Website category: game
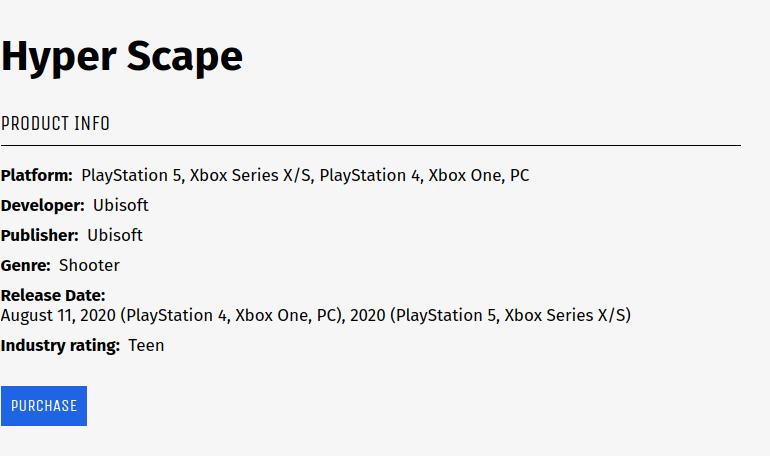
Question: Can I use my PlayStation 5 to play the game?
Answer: yes

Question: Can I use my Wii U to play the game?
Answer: no

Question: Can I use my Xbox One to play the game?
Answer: yes

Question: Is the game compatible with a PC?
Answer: yes

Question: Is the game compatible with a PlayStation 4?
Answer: yes

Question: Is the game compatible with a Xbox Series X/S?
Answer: yes

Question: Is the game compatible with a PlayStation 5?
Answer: yes

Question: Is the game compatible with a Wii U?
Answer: no

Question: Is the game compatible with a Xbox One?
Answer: yes